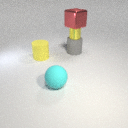
large yellow rubber cylinder to the left of large cyan rubber sphere